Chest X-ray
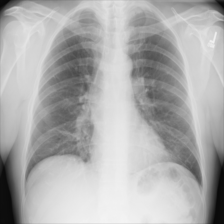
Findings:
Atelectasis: negative
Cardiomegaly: negative
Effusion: negative
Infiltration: negative
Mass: negative
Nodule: negative
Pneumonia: negative
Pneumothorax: negative
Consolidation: negative
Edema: negative
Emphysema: negative
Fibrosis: negative
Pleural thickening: negative
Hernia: negative